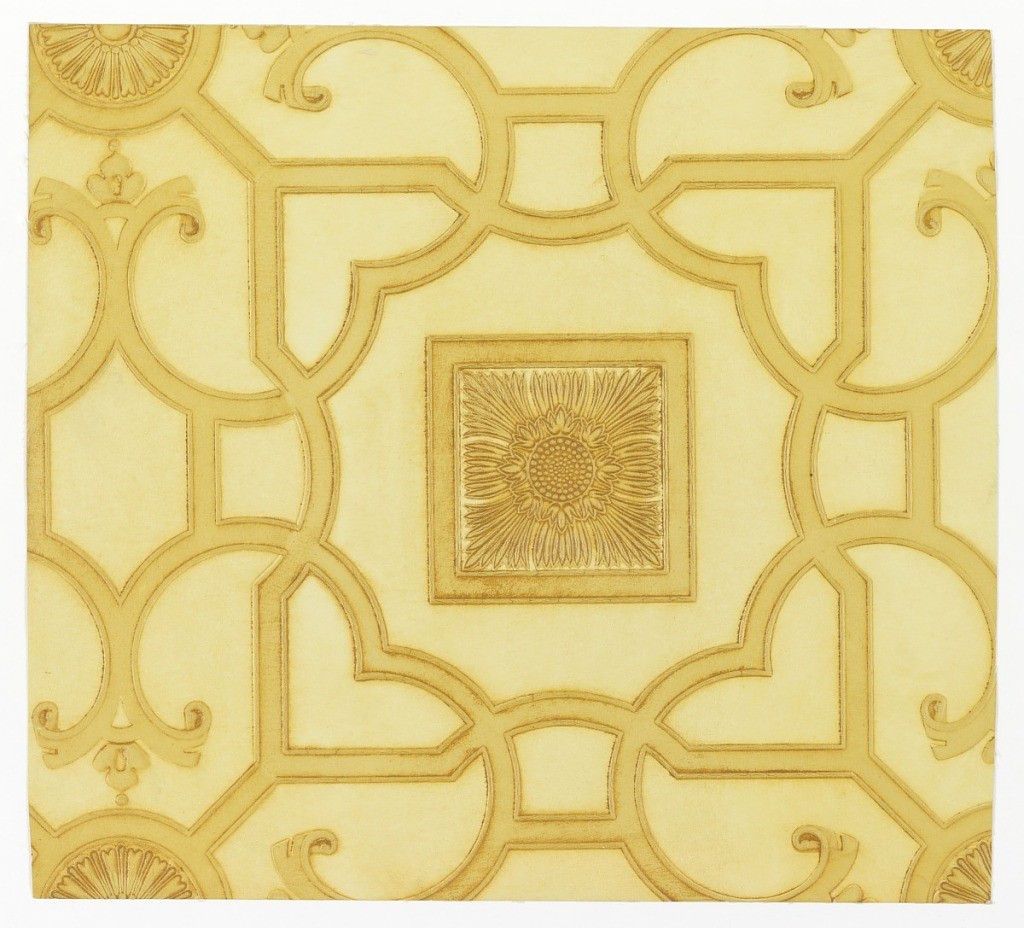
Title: Sidewall
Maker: M.H. Birge & Sons Co., 1834
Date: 1920
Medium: Block-printed paper, hand-rubbed oil finish
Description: Imitation leather. Geometric design of interlacing bands with embossed edges. These bands encircle alternately a square and a rosette, each with an embossed design center. Field is plain. The entire surface is antiqued by hand. On reverse side is printed: "8811".